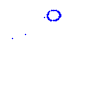
Particle: proton